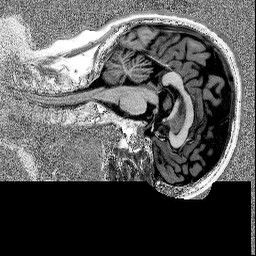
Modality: MP2RAGE
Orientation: sagittal
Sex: female